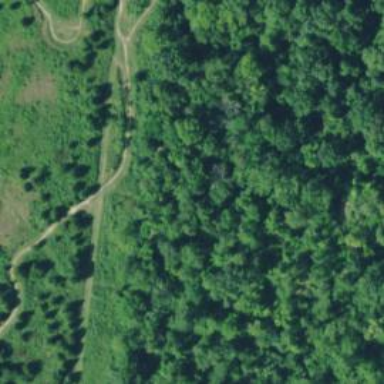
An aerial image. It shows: Path designated as bicycle road.